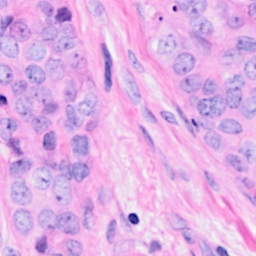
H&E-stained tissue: Breast